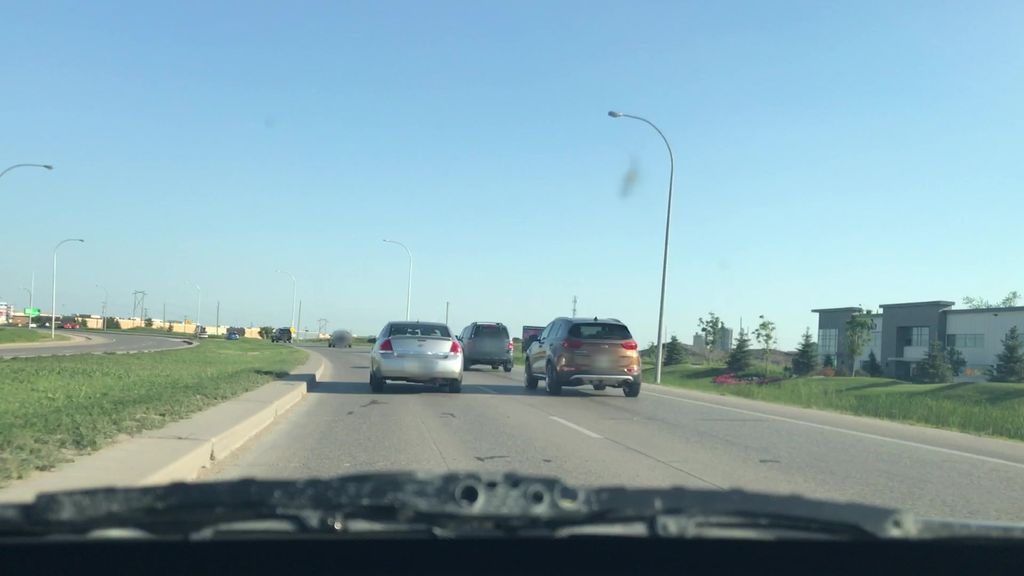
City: winnipeg